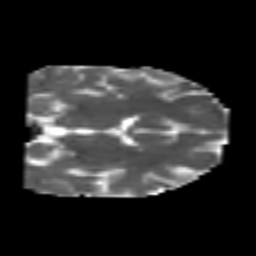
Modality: MD
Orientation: coronal
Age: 25
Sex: male
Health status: healthy